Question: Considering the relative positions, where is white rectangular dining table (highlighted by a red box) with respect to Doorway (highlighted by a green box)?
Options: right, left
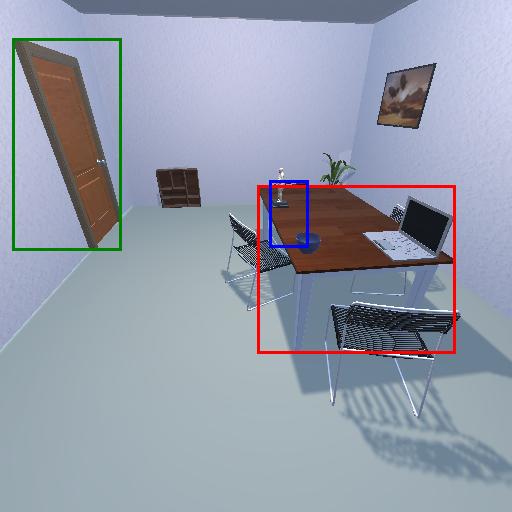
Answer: right